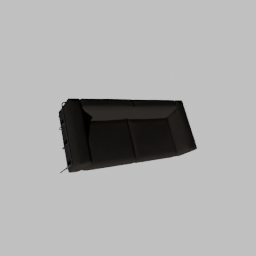
Label: furniture